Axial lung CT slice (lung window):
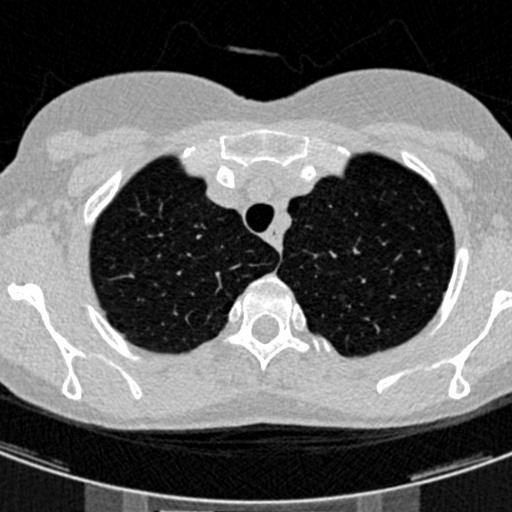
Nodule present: no